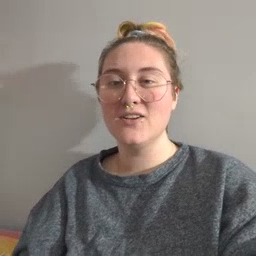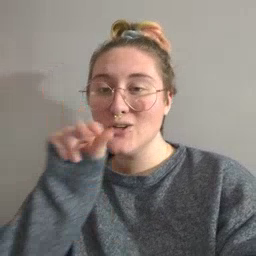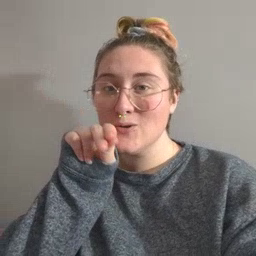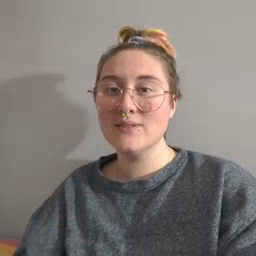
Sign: goose